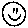
Label: smiley face